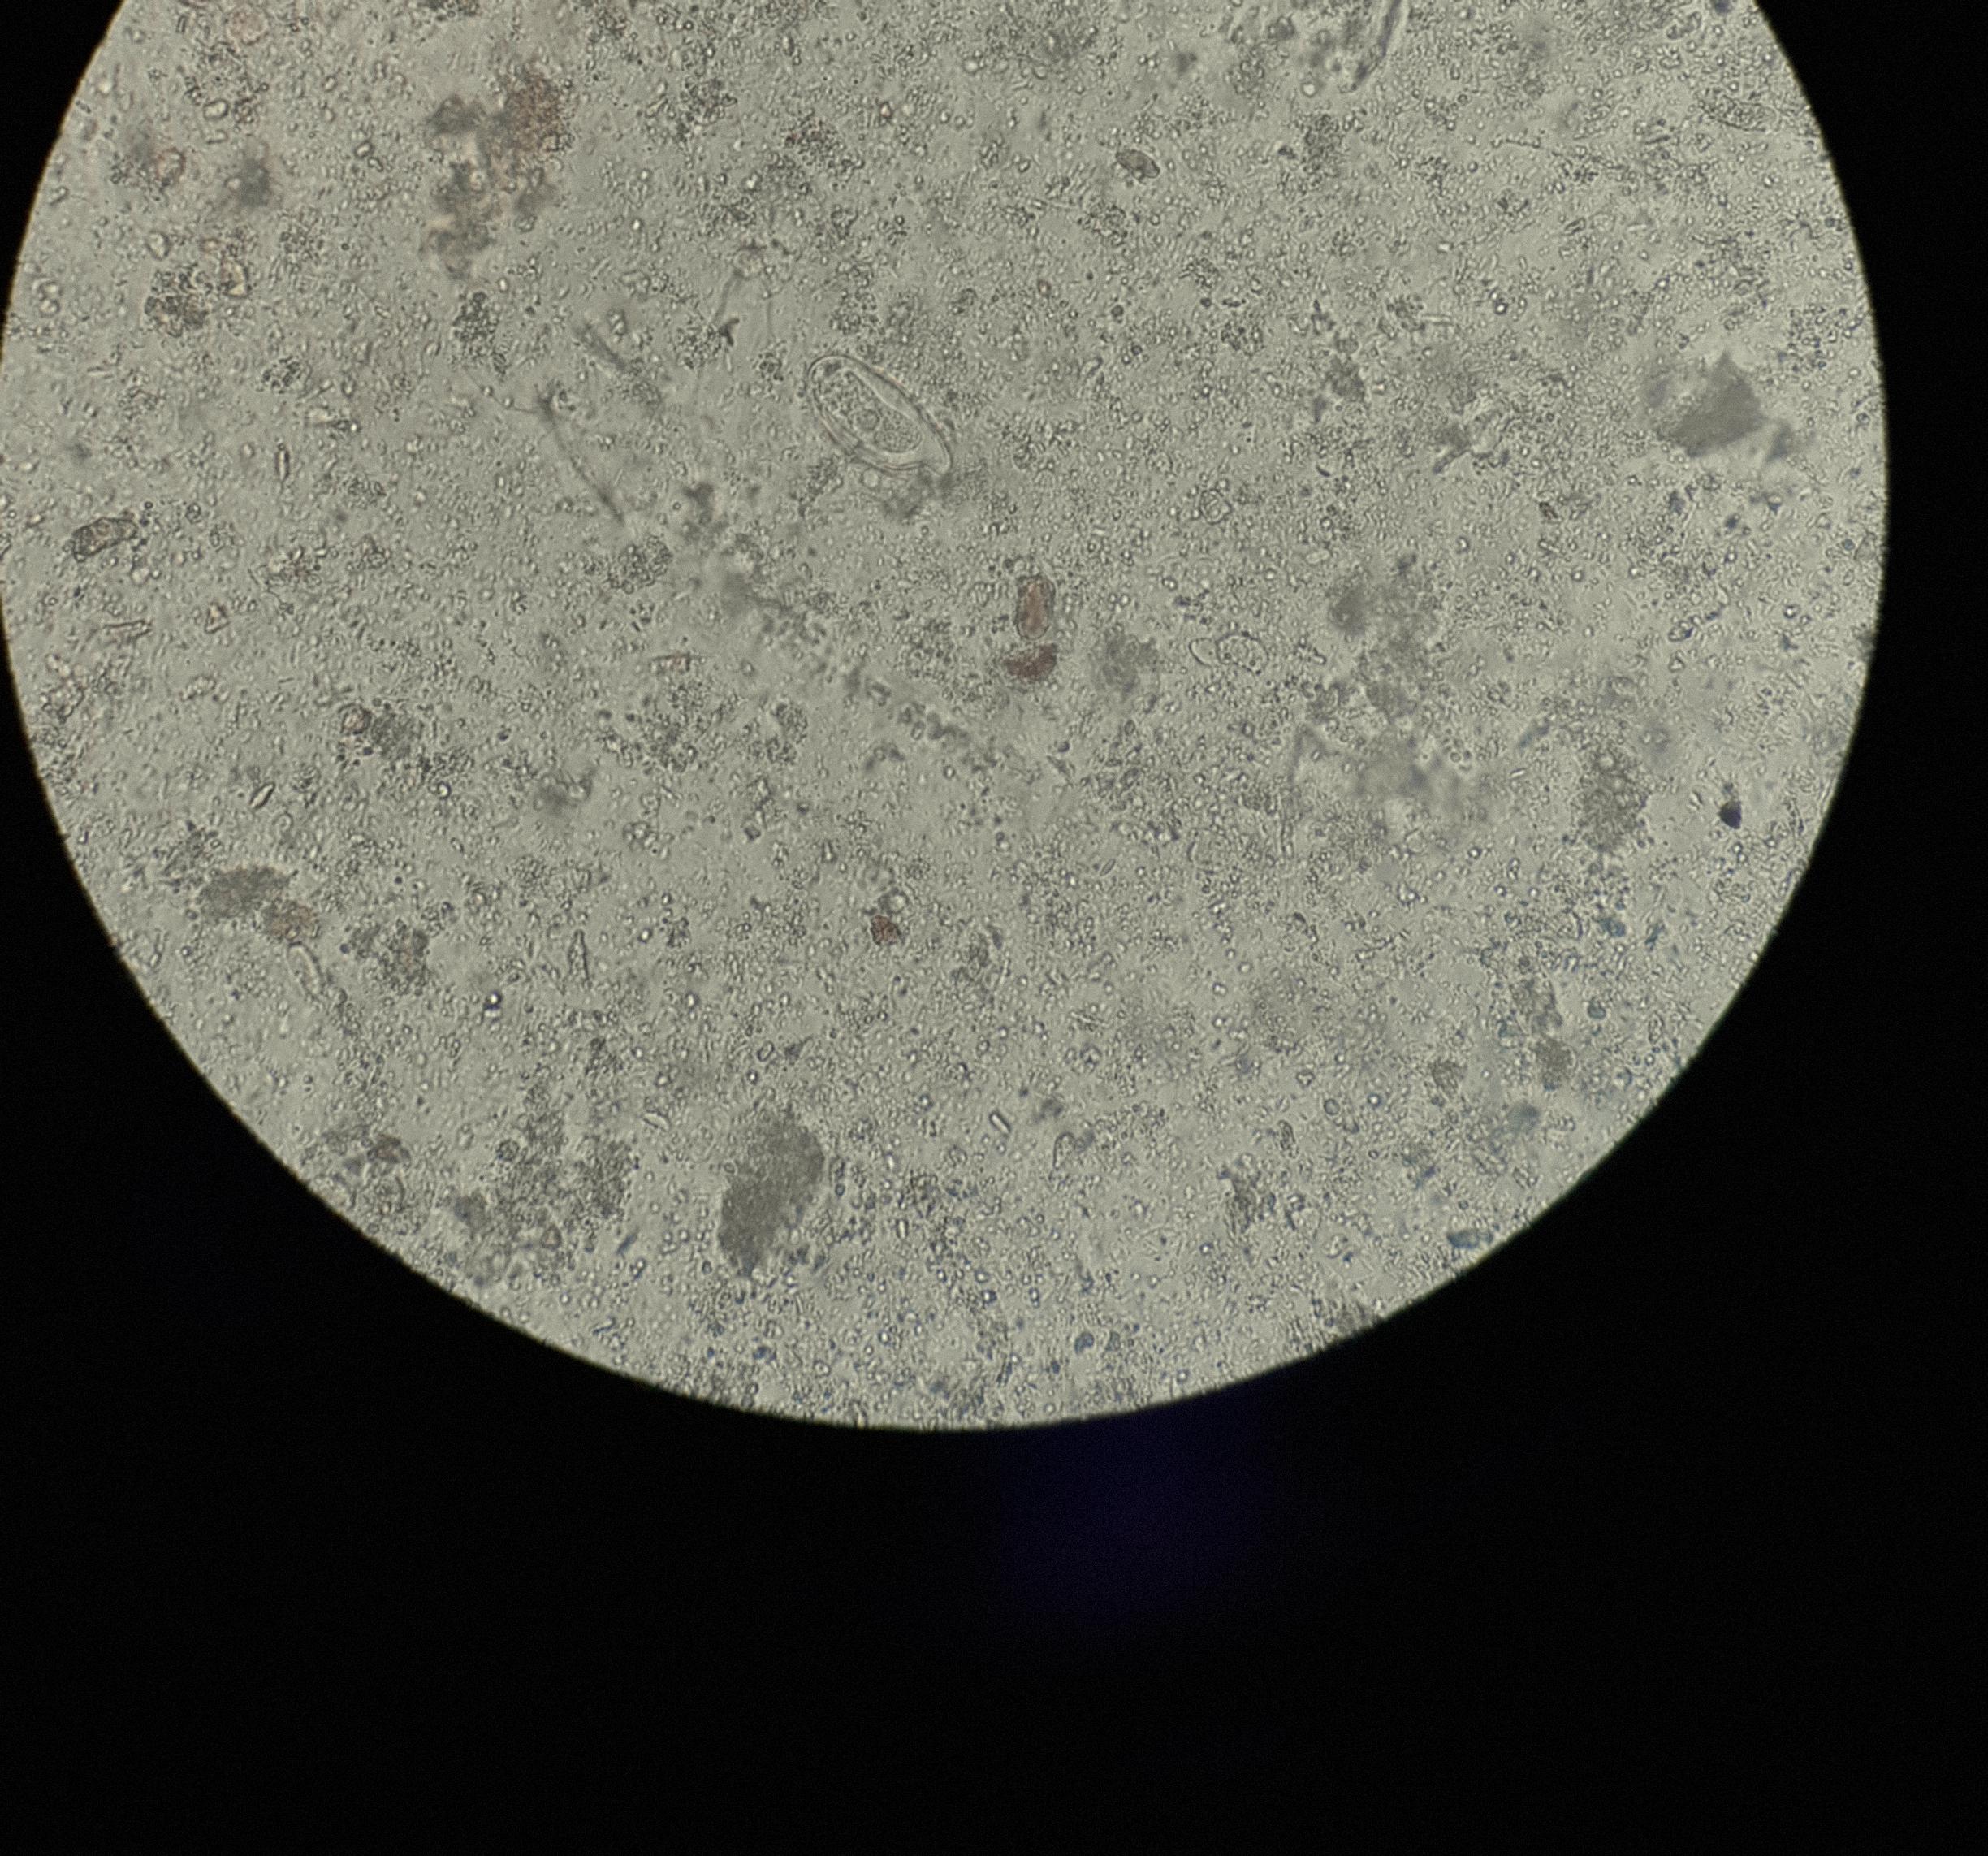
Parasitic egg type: Enterobius vermicularis